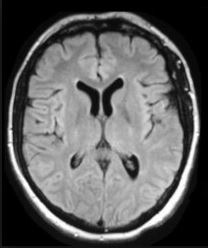
Label: notumor